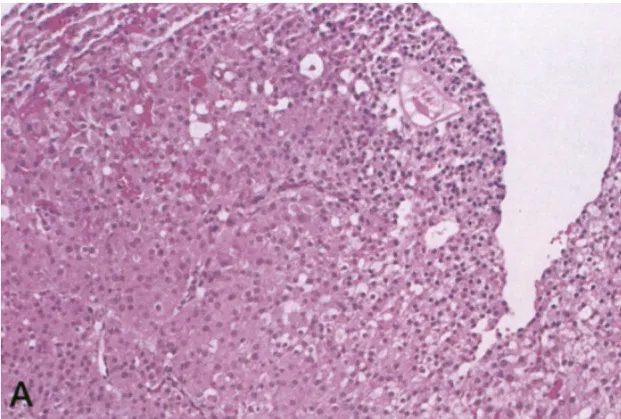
(A) Luteinized follicle containing a structure suggestive of an ovum undergoing degeneration (hematoxylin and eosin stain; magnification, x150).
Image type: pathology (h&e)